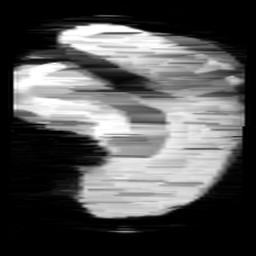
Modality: minIP
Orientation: sagittal
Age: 10
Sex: female
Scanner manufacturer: siemens
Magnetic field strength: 3 T
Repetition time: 0.027 s
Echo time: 0.02 s